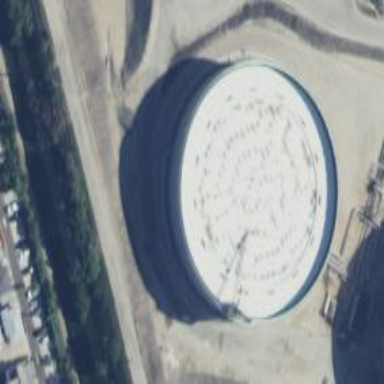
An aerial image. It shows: Storage tank which is man-made and housed in building.